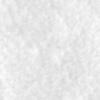
Label: no_change